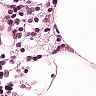
Metastatic tissue present: no